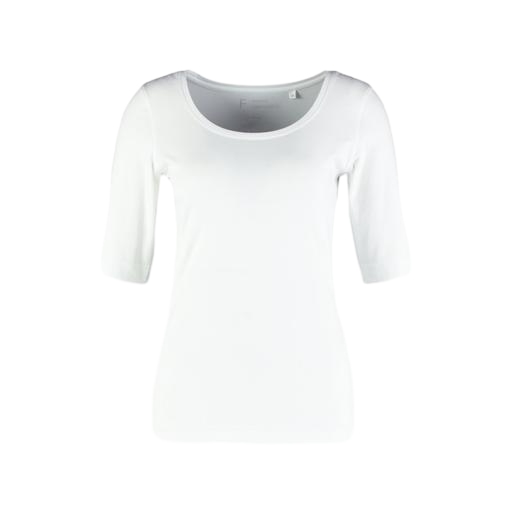
white three-quarter-sleeve scoop-neck t-shirt only macy, white pima t-shirt only macy, white three-quarter-sleeve top only macy, white background